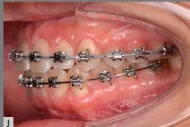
G-L) Completion of maxillary molar distalization.
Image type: medical_photograph (oral_photograph)